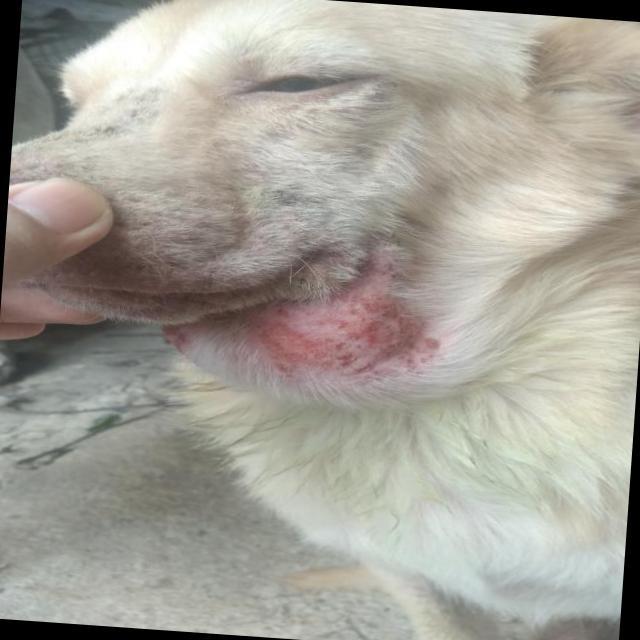
Canine dermatitis — inflammation of the skin presenting with erythema, pruritus, papules, and excoriation. May be allergic, contact, or atopic in origin.